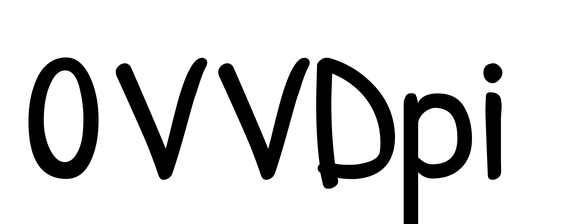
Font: PatrickHand-Regular